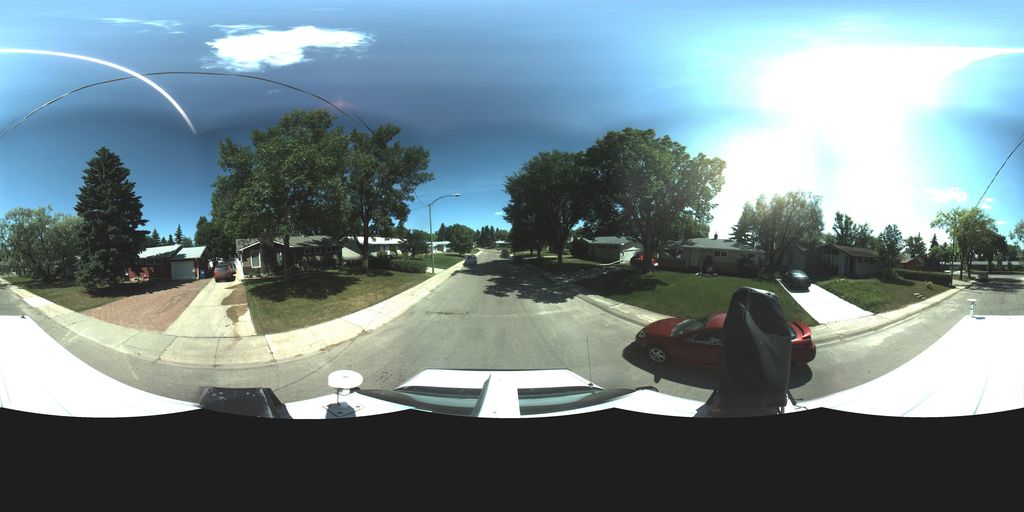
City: saskatoon